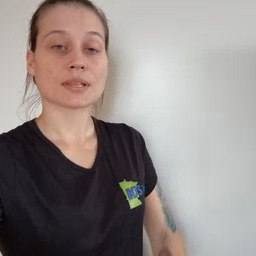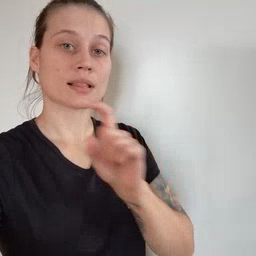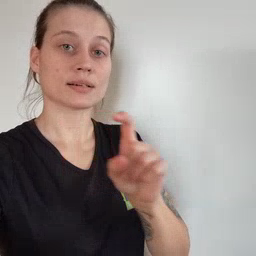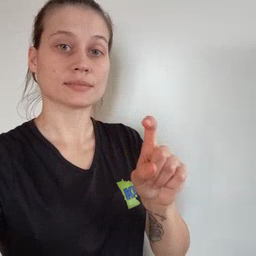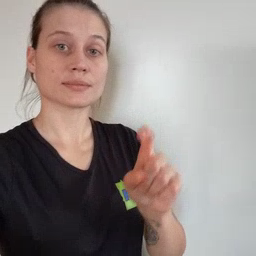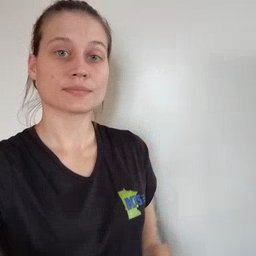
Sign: closet